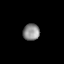
Tissue: lung
Cell type: Epithelial cells
Senescence score: 0.1617
Nuclear area (px): 272
Mean DAPI intensity: 138.831